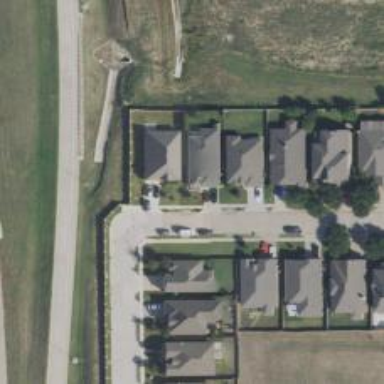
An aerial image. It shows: Residential road with separate sidewalk.